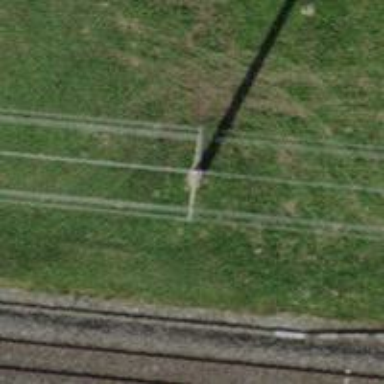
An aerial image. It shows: Concrete power pole.